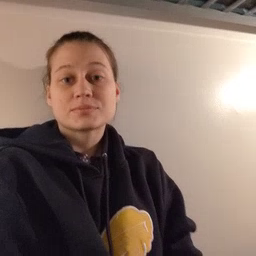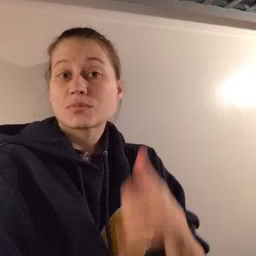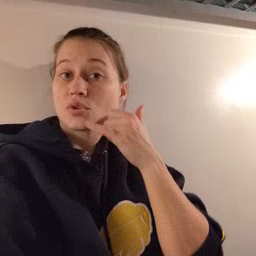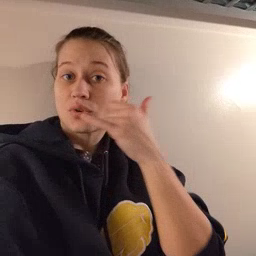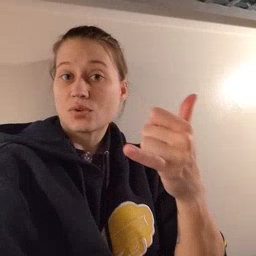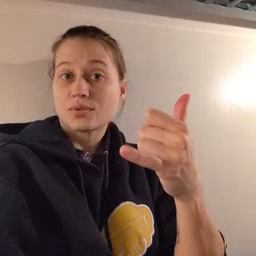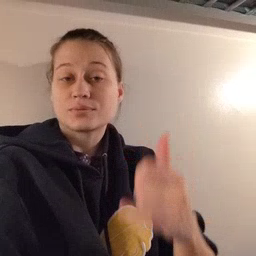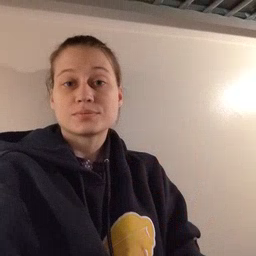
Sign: callonphone